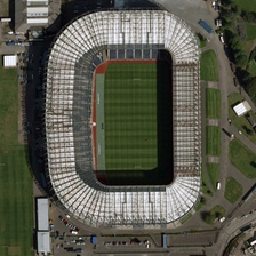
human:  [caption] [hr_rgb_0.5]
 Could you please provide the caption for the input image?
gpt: There is a green stadium in the center of the C-shaped silver building

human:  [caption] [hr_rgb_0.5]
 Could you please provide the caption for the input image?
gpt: Silver Green playground in C Center

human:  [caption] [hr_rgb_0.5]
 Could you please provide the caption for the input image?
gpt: In the center of a C-shaped building is a green stadium

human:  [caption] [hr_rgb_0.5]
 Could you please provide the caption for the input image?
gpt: In the center of a C-shaped silver building is a green stadium

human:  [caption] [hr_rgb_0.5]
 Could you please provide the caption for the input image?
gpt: In the center of a silver C-shaped building is a green stadium